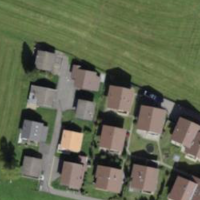
EUNIS habitat code: 24
Species observed at this site:
Corylus avellana
Galeopsis tetrahit